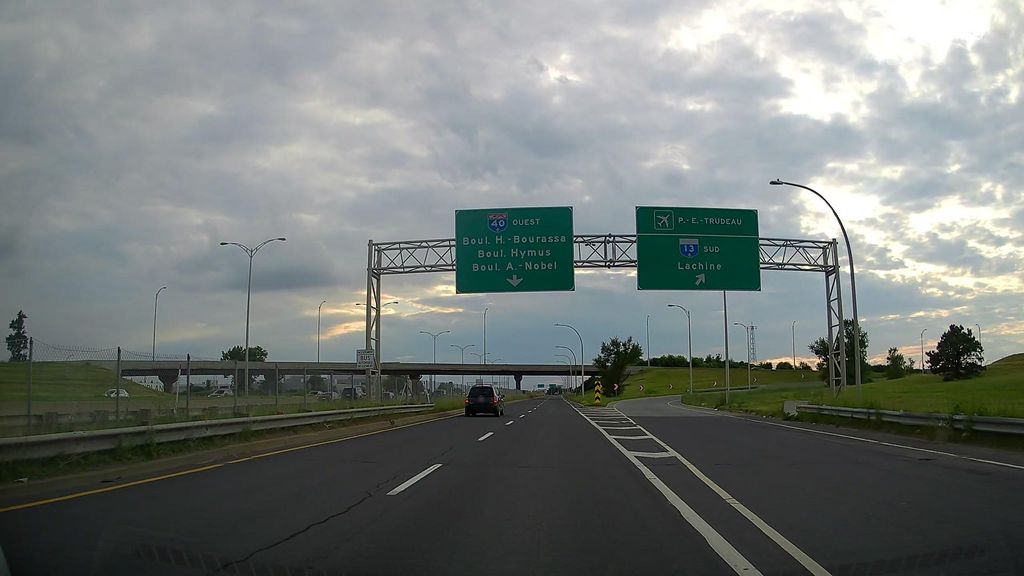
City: montreal